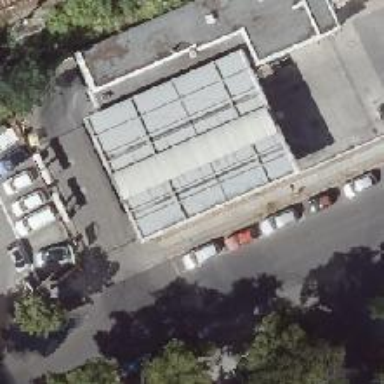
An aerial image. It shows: Fuel station.